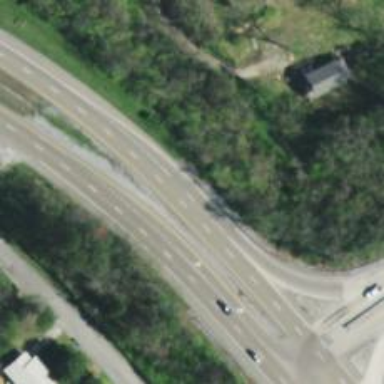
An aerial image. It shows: Trunk link highway.